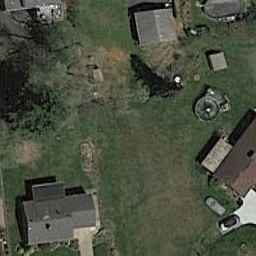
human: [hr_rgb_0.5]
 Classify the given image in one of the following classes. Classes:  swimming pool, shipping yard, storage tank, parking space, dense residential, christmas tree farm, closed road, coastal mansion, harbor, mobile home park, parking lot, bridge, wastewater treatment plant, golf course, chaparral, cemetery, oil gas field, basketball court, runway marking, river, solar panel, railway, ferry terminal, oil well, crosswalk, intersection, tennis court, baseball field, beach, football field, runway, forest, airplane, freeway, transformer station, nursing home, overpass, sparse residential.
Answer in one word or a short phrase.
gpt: sparse residential